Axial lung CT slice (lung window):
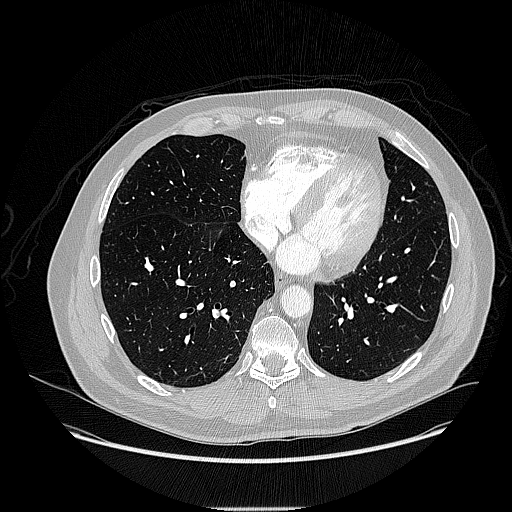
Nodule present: no